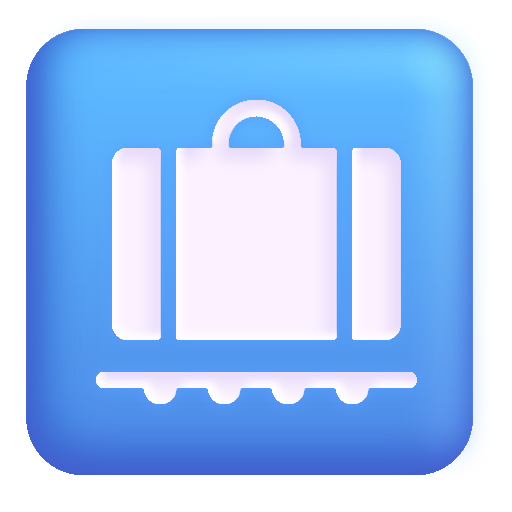
baggage claim color